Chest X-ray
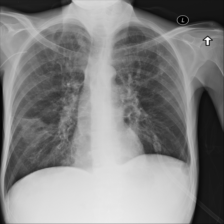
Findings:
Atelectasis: negative
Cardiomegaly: negative
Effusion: negative
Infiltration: negative
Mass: negative
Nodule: negative
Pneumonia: negative
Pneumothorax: negative
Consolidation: negative
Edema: negative
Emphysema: negative
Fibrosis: negative
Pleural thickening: negative
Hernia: negative